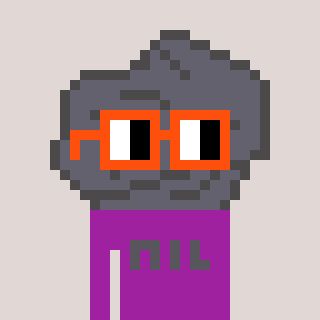
a pixel art character with square orange glasses, a rock-shaped head and a magenta-colored body on a warm background